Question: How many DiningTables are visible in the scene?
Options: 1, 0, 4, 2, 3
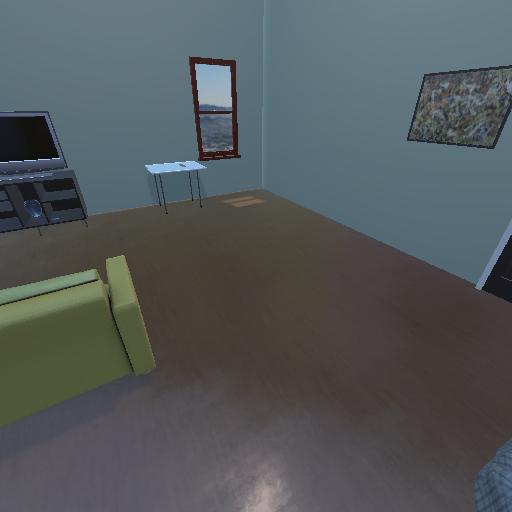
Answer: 1